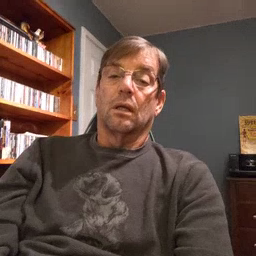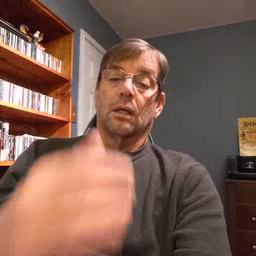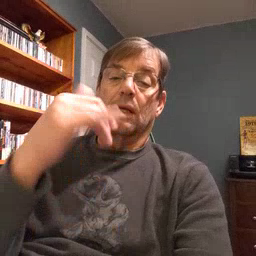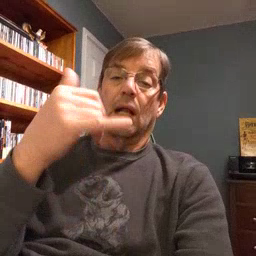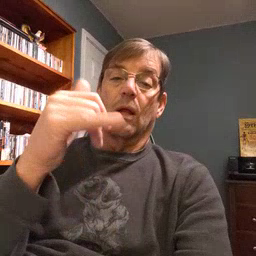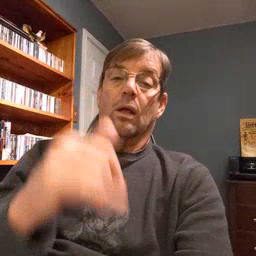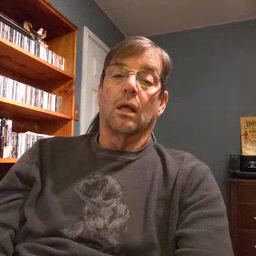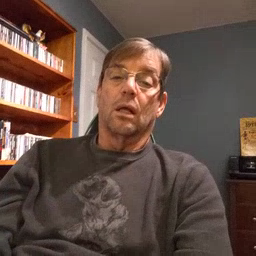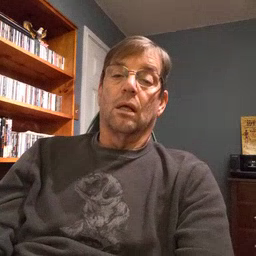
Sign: yellow